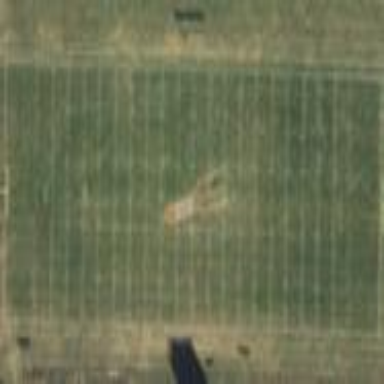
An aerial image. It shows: American football pitch with grass surface.